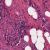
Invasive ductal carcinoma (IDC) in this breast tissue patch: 0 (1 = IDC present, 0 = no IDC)